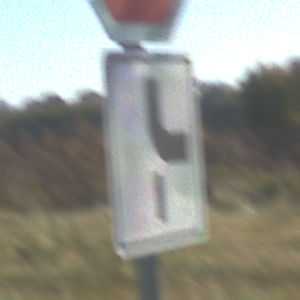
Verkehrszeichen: VerlaufVorfahrtsstrasse10
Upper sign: Stop
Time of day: MorningAfternoon
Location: Outdoor (Nature)
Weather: Clear
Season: Autumn
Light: Natural